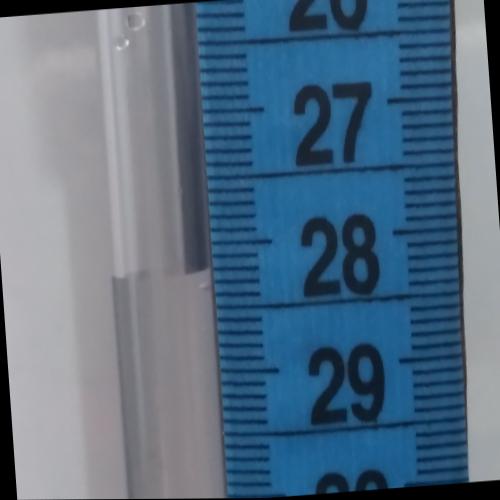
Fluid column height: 28.2 cm